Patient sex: F
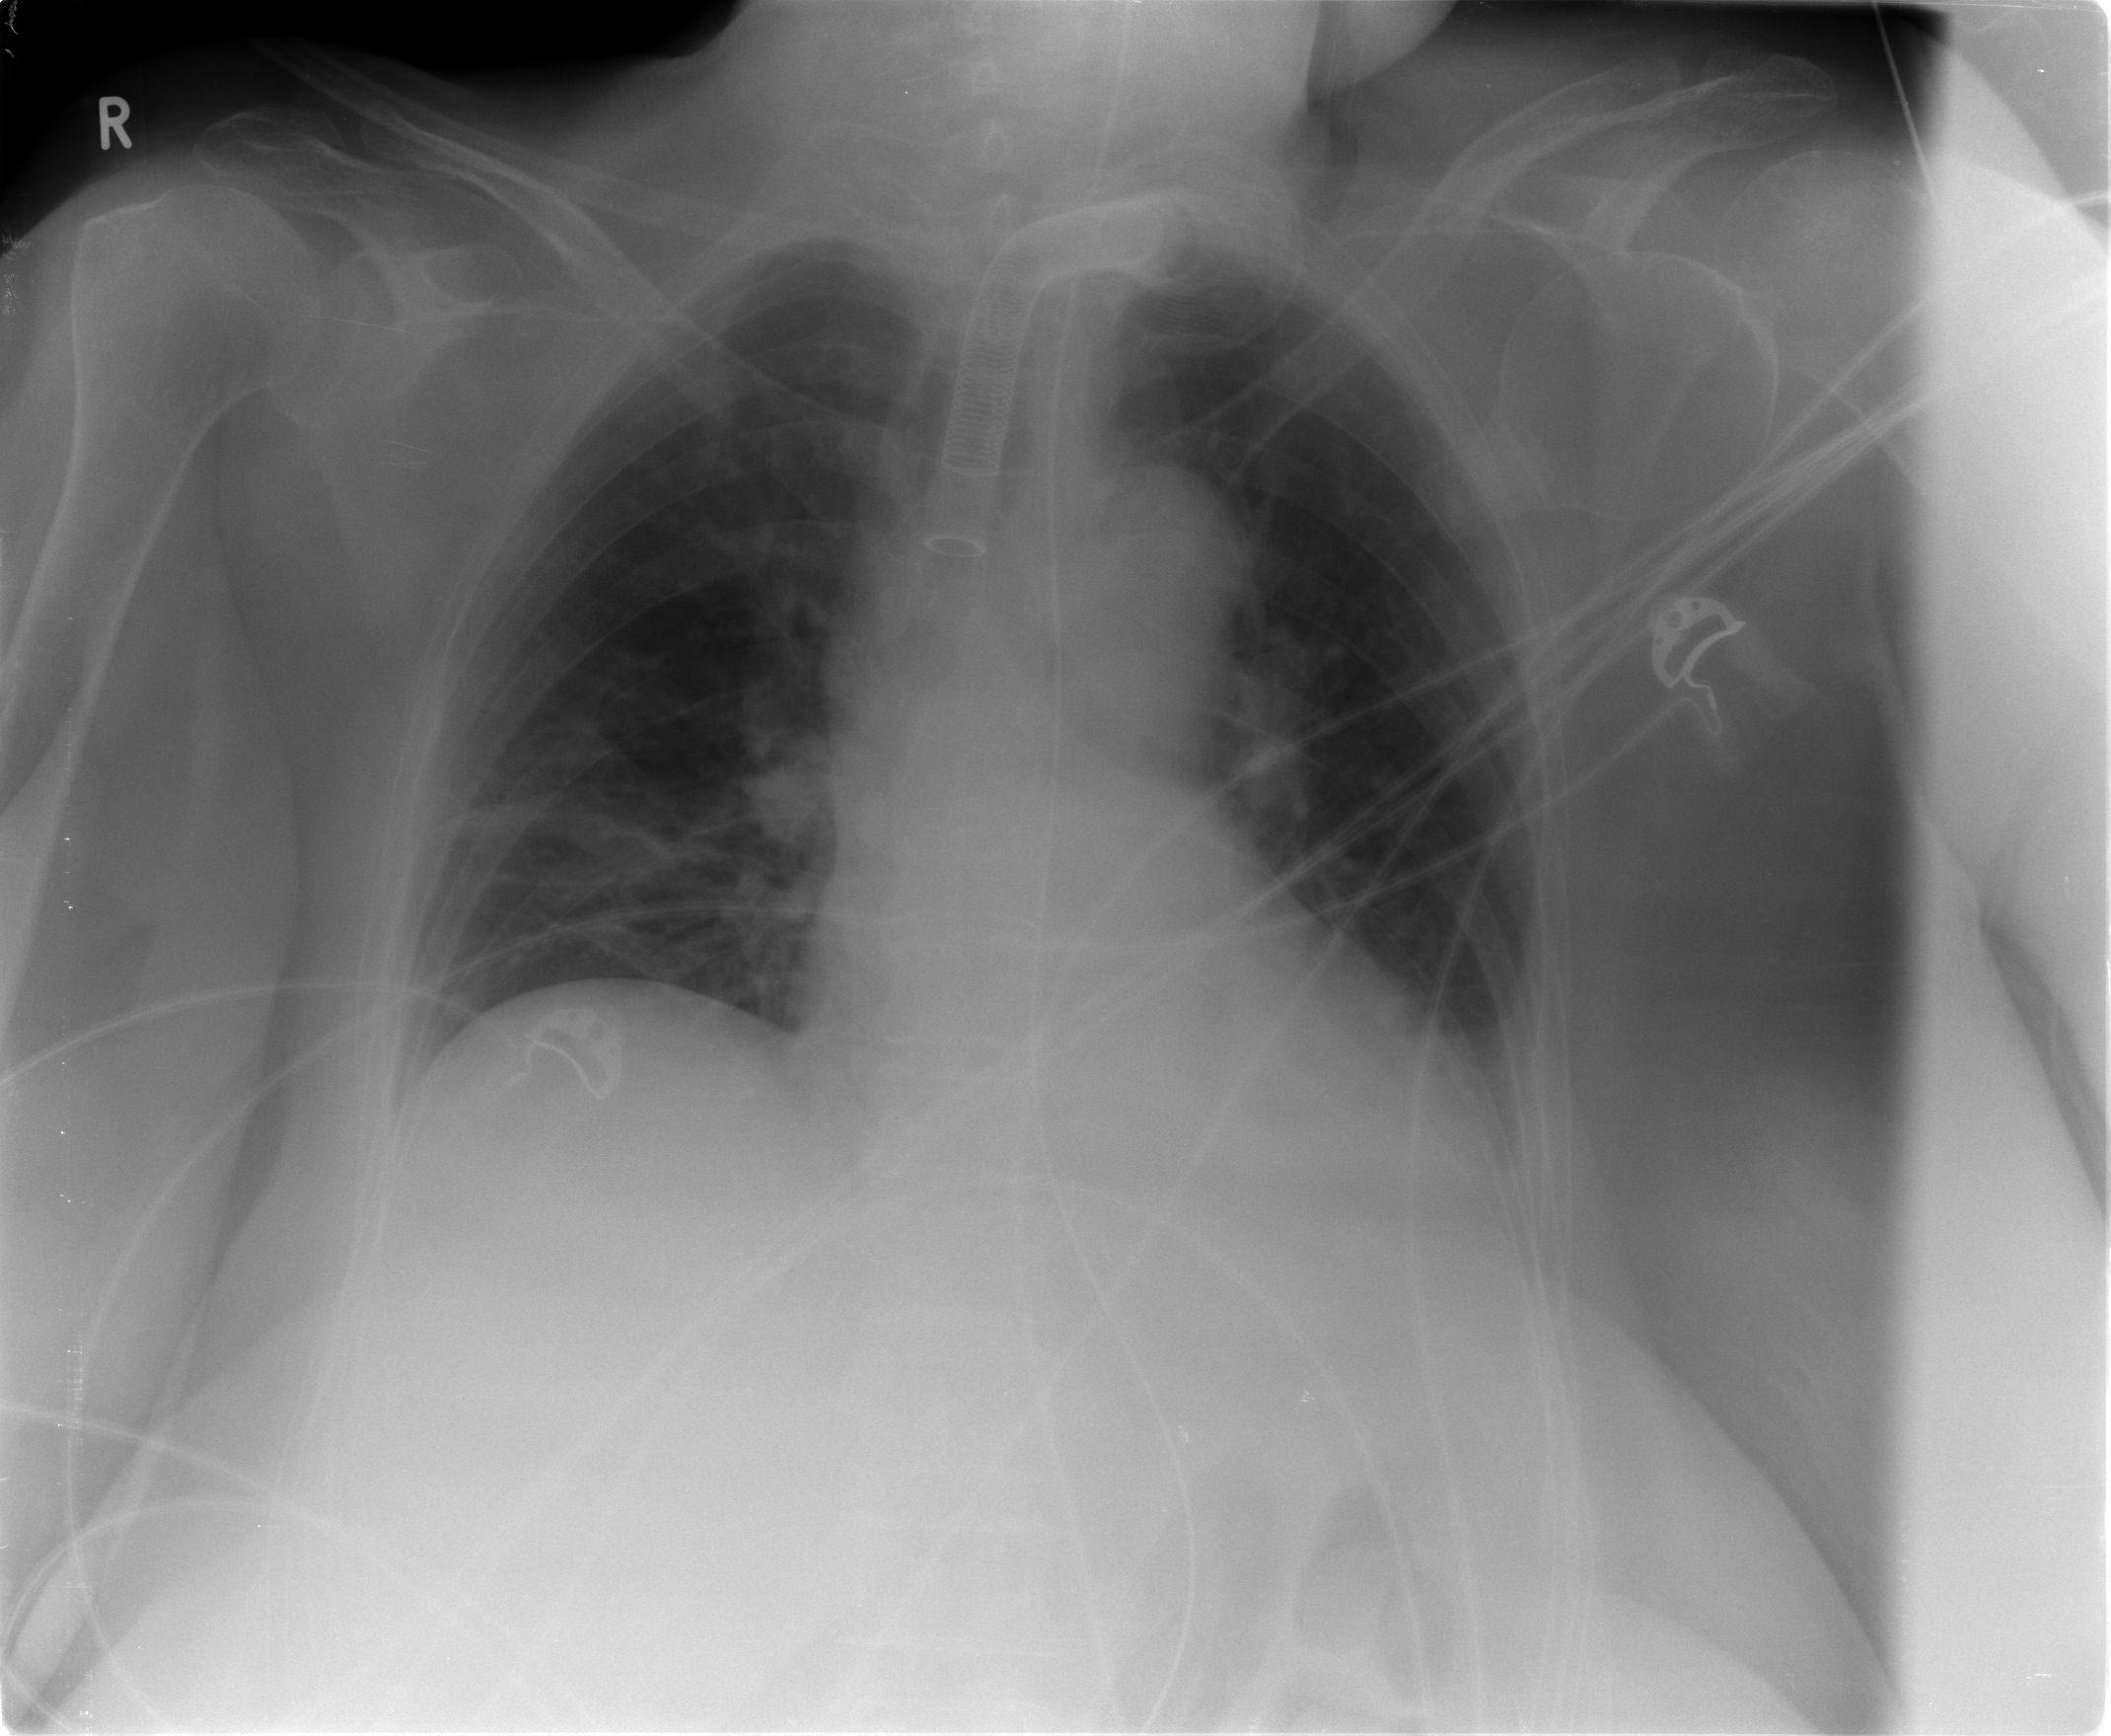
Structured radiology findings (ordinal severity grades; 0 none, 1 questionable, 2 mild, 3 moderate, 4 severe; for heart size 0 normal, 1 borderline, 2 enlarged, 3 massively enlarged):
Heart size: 1
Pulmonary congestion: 2
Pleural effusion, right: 0
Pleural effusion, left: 2
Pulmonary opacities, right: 0
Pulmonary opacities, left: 0
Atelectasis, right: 2
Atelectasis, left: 2